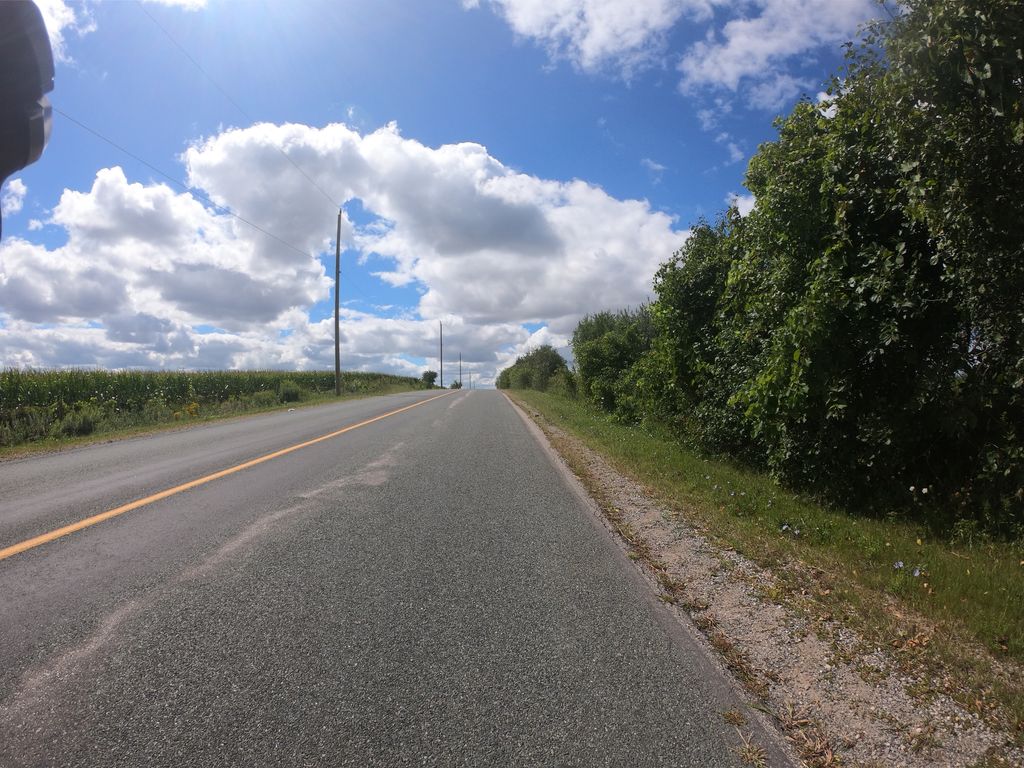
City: kitchener-waterloo